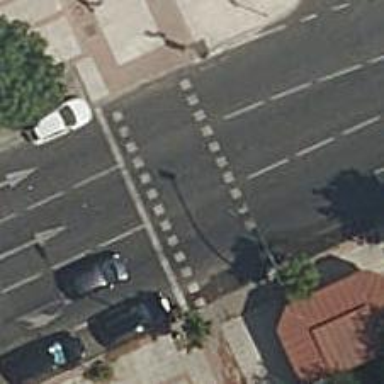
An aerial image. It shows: Road with traffic signals.